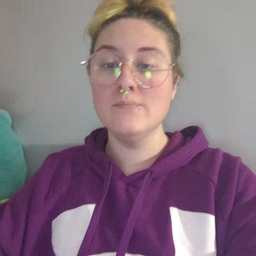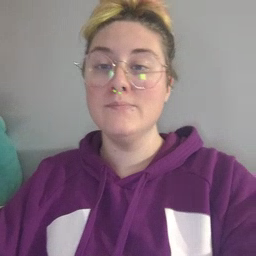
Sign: hello